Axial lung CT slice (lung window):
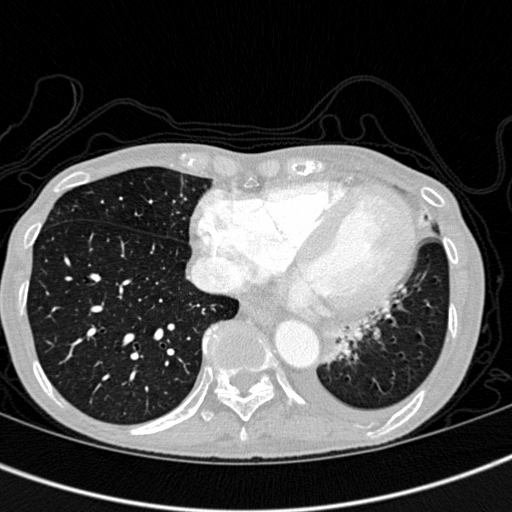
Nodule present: no